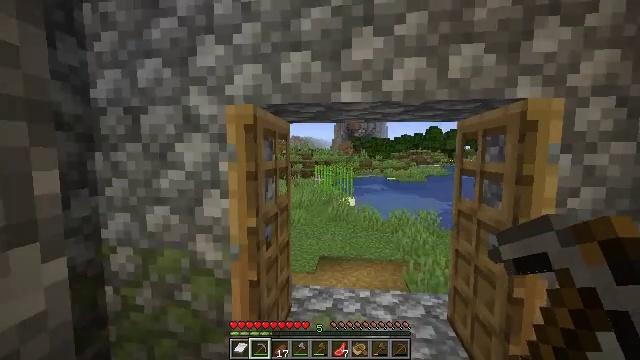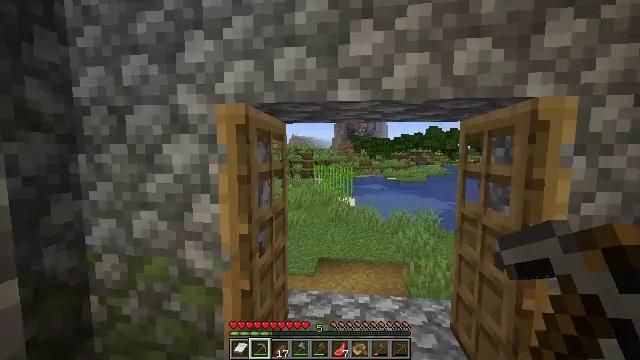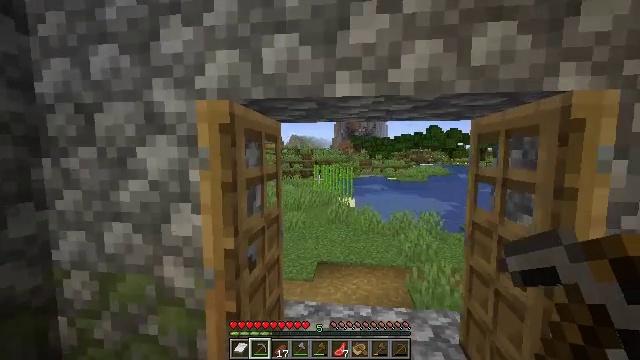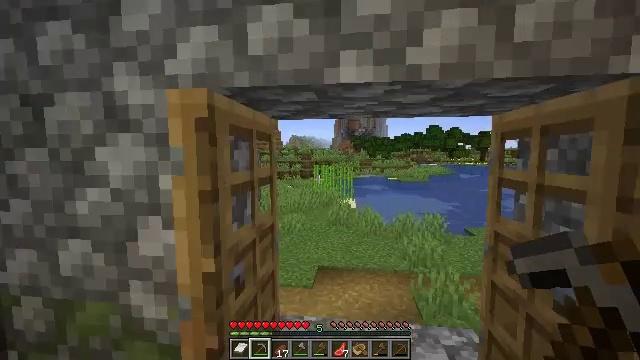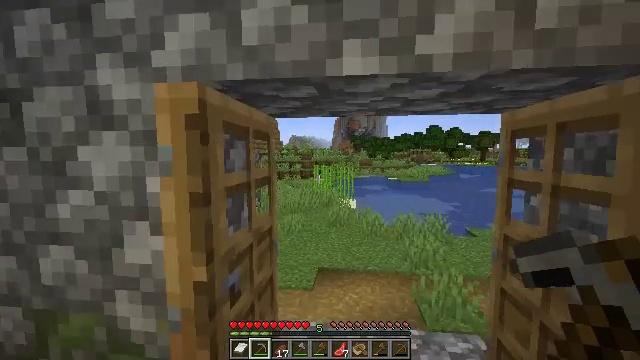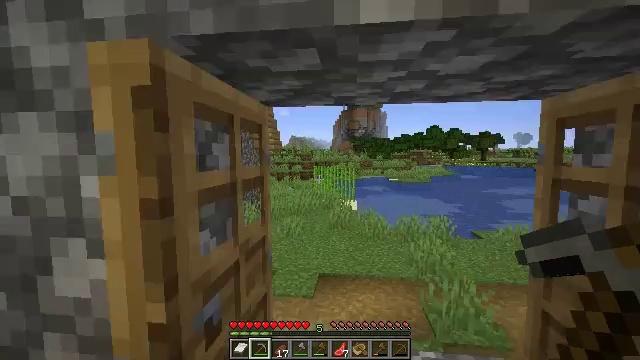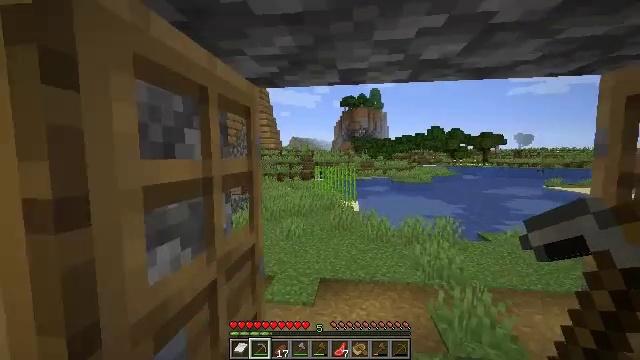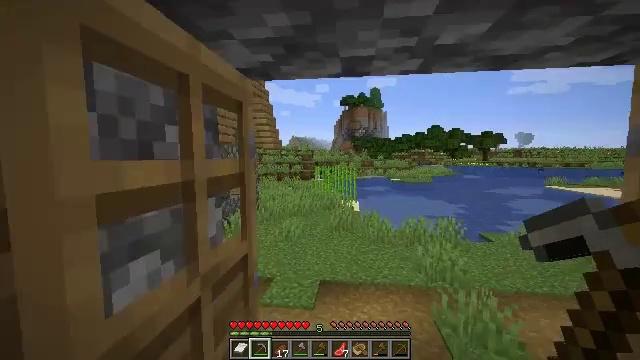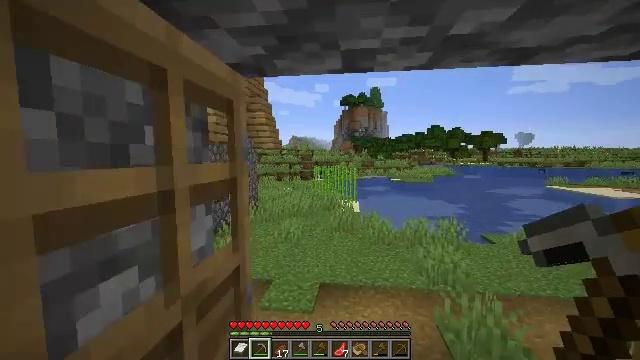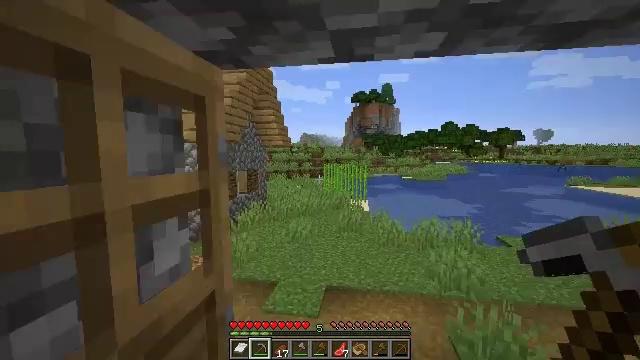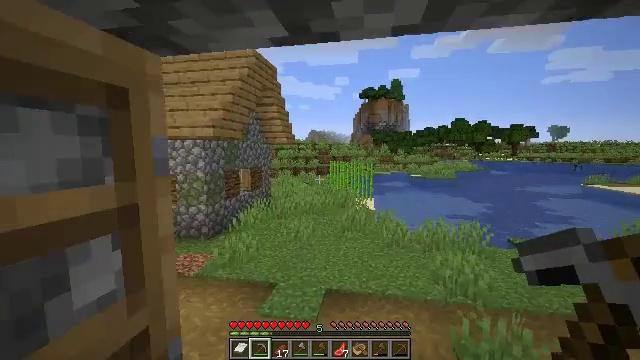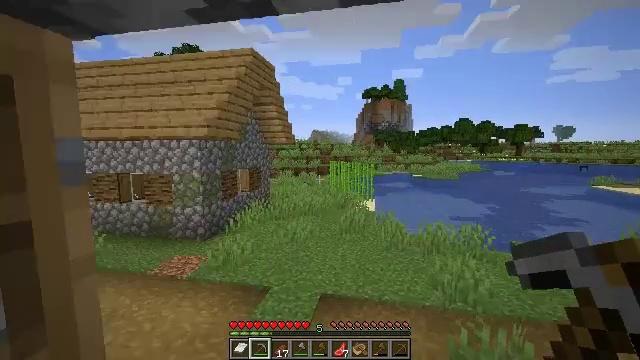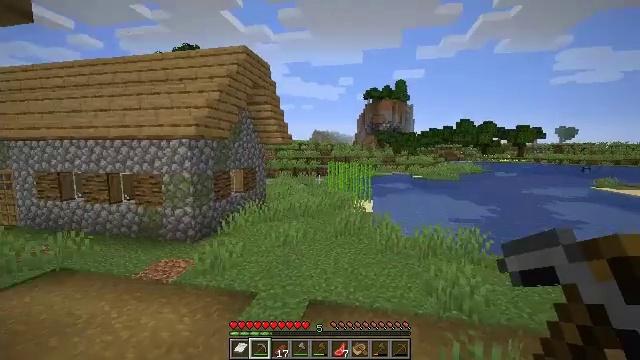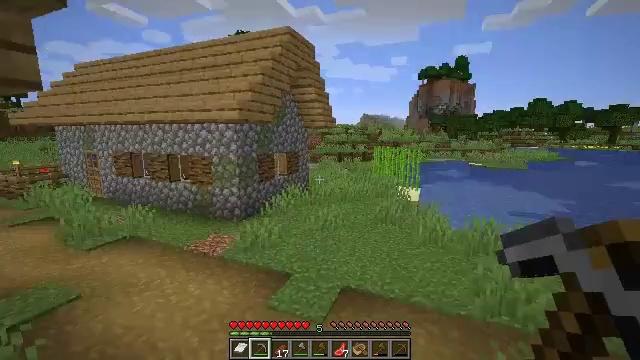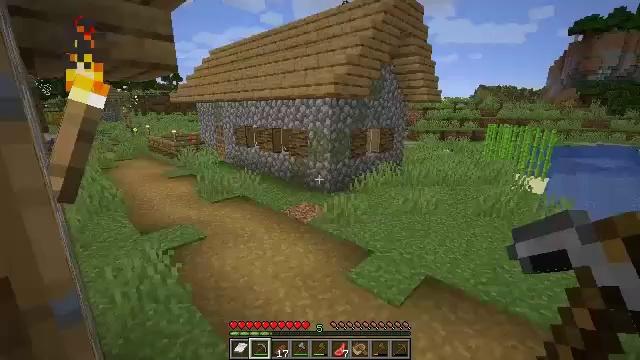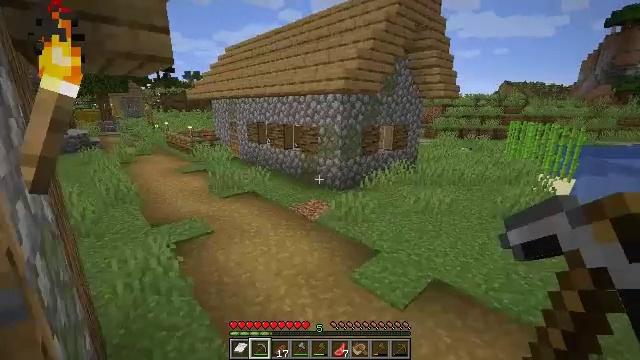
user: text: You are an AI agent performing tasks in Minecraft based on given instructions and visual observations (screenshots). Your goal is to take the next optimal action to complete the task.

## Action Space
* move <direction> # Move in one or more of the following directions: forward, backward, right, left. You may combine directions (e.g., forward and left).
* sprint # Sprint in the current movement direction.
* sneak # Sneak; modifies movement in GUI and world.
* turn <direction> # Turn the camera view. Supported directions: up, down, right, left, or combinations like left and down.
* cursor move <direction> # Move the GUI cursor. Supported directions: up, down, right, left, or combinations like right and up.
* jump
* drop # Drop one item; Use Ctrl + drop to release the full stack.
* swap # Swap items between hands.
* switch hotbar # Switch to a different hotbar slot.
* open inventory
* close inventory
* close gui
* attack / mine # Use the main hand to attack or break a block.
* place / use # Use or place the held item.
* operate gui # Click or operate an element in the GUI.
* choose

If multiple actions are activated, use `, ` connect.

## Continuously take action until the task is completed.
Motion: motion action
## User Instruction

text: Mine the grindstone block.
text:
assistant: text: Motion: move forward
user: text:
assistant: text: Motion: move forward
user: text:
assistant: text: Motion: move forward
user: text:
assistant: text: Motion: move forward
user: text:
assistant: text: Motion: move forward
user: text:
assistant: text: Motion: move forward
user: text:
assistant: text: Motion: move forward
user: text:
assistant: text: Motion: move forward and move right
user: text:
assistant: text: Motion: move forward and move right, turn left
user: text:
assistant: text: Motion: move forward and move right, turn left
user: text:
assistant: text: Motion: move forward and move right
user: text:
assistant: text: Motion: move forward and move right
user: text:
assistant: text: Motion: move forward and move right, turn left and down
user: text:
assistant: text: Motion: move forward and move right, turn left and down
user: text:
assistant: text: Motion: move forward and move right, turn left
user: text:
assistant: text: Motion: move forward and move right
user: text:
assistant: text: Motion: move forward and move right
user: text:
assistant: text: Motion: move forward and move right
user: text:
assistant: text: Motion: move forward and move right
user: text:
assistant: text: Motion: move forward
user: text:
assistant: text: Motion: move forward, turn left and up
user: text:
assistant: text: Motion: move forward, turn left and up
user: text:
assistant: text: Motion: move forward, turn left
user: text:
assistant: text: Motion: move forward, sprint, turn left and up
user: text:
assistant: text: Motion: move forward, sprint, turn left
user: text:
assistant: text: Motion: move forward, sprint
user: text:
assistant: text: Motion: move forward, sprint
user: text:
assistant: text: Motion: move forward
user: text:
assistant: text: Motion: move forward and move right
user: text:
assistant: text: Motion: move forward and move right, turn right